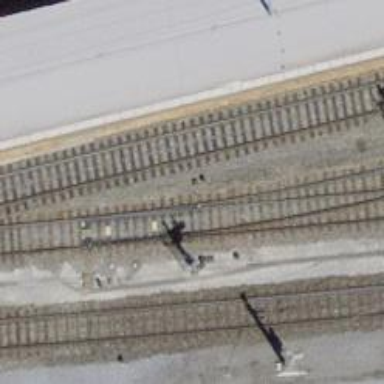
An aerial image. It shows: Railway stop with public transport stop position.